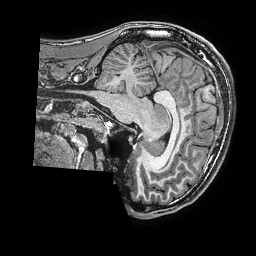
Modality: T1w
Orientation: sagittal
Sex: male
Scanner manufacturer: ge
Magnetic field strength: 3 T
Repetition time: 0.0077 s
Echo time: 0.003436 s